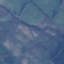
Land use / land cover: Pasture